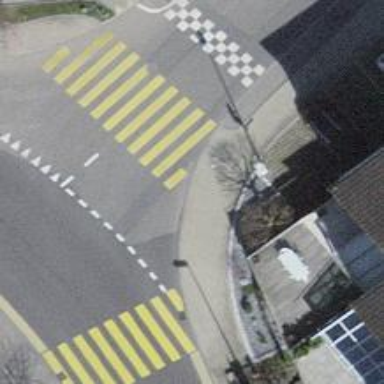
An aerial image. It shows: Pedestrian crossing with zebra markings on the footway.